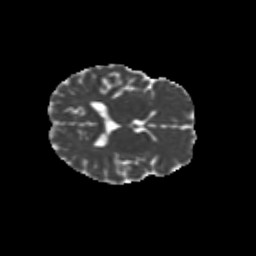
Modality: MD
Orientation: axial
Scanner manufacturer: siemens
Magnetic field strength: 3 T
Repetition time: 9.2 s
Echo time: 0.084 s